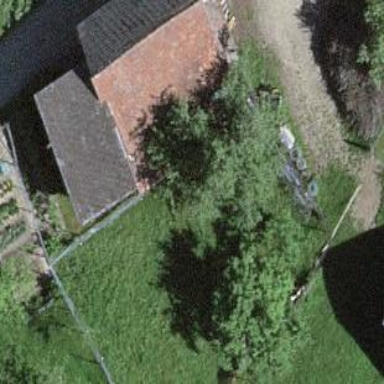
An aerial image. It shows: Shed.